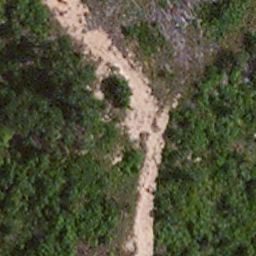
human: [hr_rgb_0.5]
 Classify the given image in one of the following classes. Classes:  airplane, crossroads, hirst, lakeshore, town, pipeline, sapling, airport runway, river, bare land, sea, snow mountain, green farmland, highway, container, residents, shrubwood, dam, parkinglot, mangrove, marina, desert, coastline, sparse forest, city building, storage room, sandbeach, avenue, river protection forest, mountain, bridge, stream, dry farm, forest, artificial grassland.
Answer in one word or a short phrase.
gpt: avenue